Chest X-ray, PA view. Patient: 36 years old, sex M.
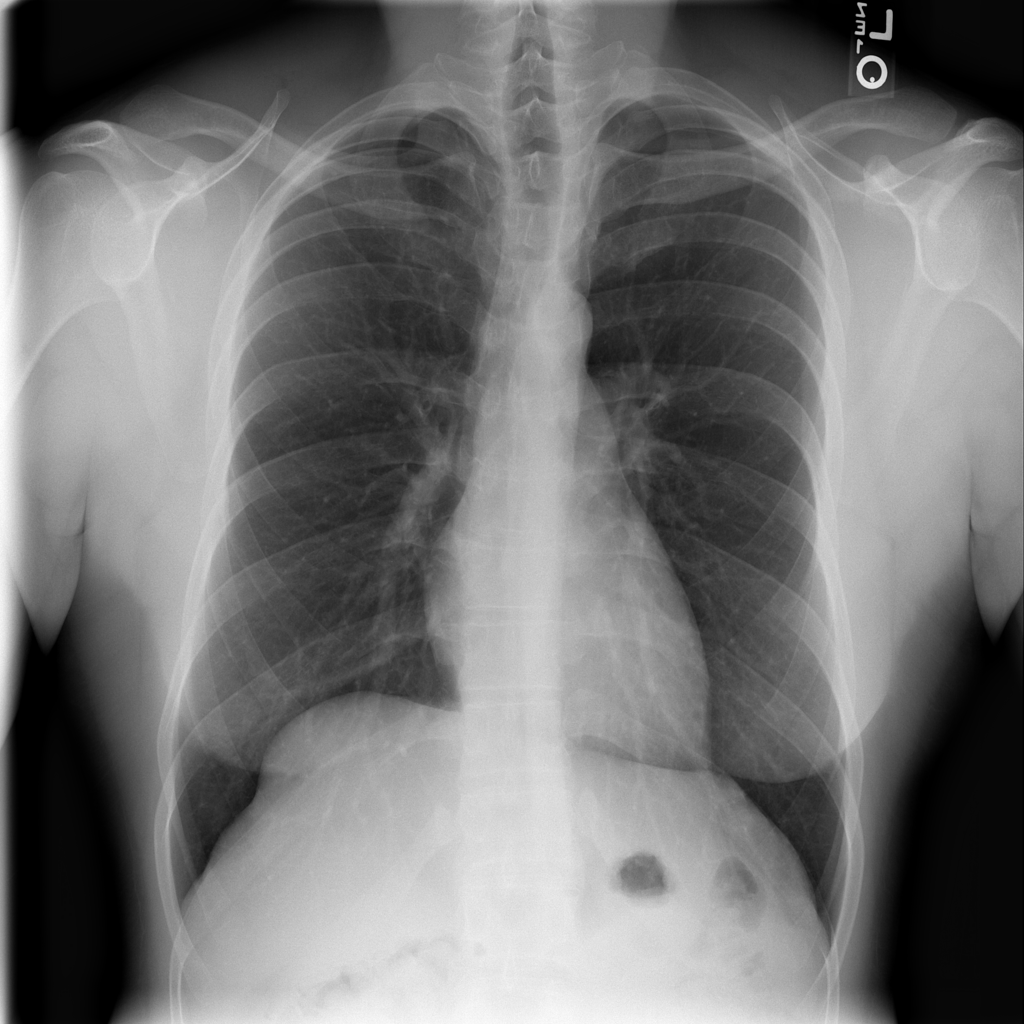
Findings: No Finding